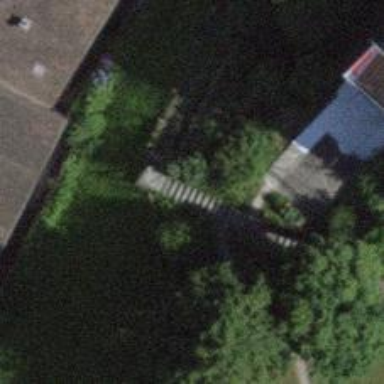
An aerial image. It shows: Road with steps.